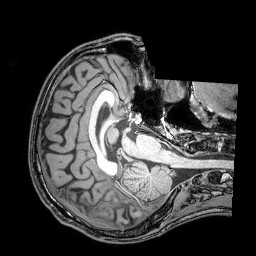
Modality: T1w
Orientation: axial
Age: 21
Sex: male